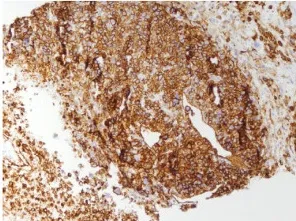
Selected images from the pathological evaluation. (C) A core biopsy of the liver shows increased cellularity and increased cellular pleomorphism, with areas of necrosis (hematoxylin and eosin stain 10x).
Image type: pathology (h&e)